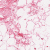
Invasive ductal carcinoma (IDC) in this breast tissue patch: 0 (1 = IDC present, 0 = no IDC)